Interaction volume radius: 5 \u00c5
Interaction volume height: 15 \u00c5
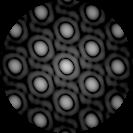
Disorder parameter: 0.02978